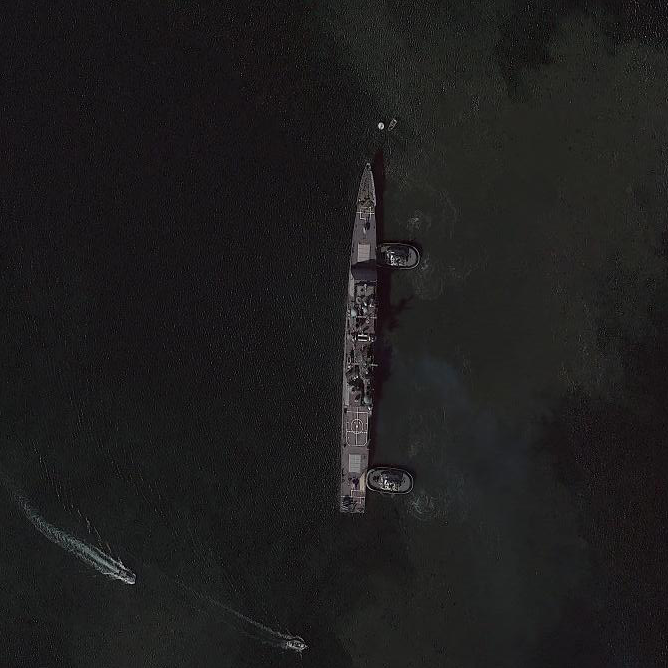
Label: cruiser